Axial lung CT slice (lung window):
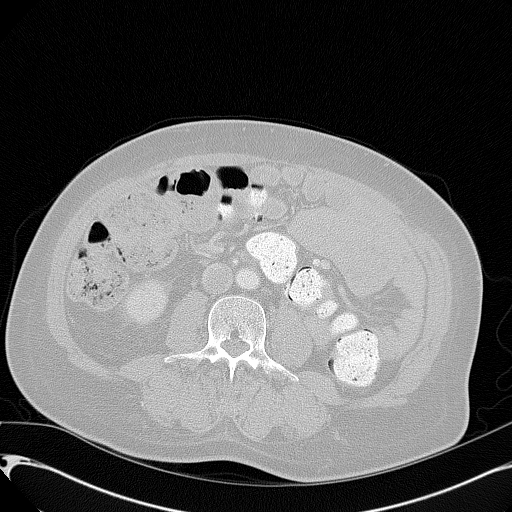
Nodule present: no